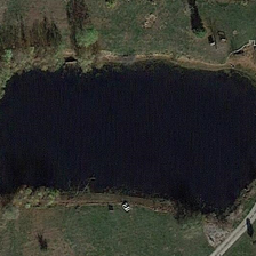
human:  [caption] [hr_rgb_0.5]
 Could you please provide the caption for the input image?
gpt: There is a house around the lake.

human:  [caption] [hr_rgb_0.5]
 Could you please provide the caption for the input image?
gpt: There is a vast lake on earth.

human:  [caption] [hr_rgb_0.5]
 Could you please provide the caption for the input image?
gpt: There is a vast lake in the land.

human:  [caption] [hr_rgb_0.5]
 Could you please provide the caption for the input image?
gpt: There is a huge lake on the land.

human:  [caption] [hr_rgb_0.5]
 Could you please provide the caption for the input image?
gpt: There is a house by the lake.